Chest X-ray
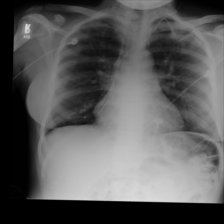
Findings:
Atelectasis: negative
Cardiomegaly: negative
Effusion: negative
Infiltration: positive
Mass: negative
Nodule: negative
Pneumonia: negative
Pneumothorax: negative
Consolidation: negative
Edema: negative
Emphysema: negative
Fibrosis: negative
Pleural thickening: negative
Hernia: negative